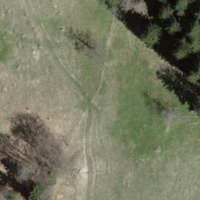
EUNIS habitat code: 44
Species observed at this site:
Plantago media